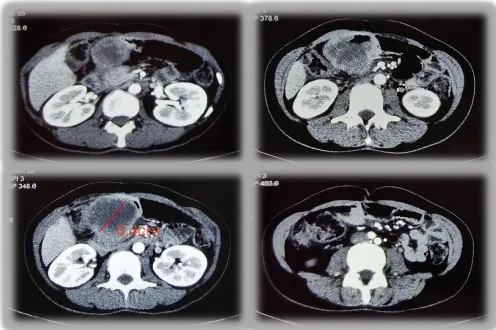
After receiving pembrolizumab therapy.
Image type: radiology (ct)